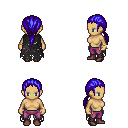
a pixel art fantasy rpg character, female body template, human, tanned skin, black tattered cape, magenta pants, blue ponytail hairstyle, bracelets, maroon shoes, four views (front, back, left, right), 2x2 character sprite sheet, small pixel art, hard edges, no anti-aliasing